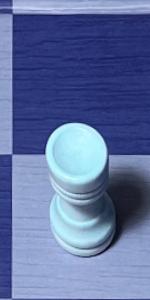
Label: Rook_White